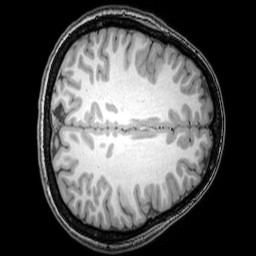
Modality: T1w
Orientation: axial
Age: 22
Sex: female
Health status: healthy
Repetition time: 0.081 s
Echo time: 0.037 s